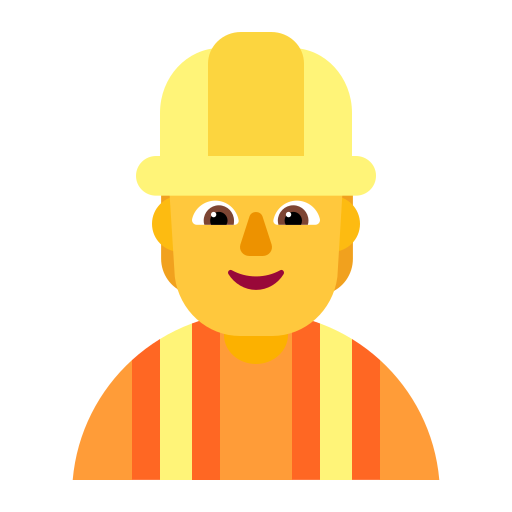
construction worker flat default